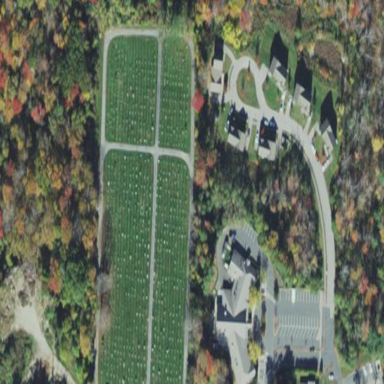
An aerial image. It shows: Cemetery with historical significance.